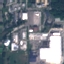
Land use / land cover class: Industrial